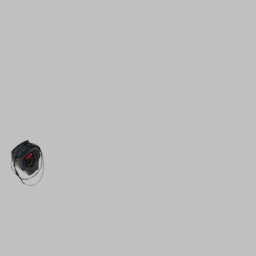
Label: electronics